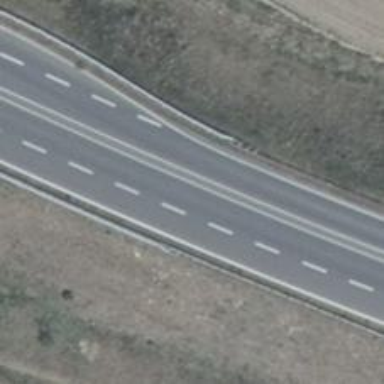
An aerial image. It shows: Asphalt road classified as trunk highway.